Question:
I'm new to the program and need this for an assignment so any help on how to get rid of this outline would be greatly appreciated
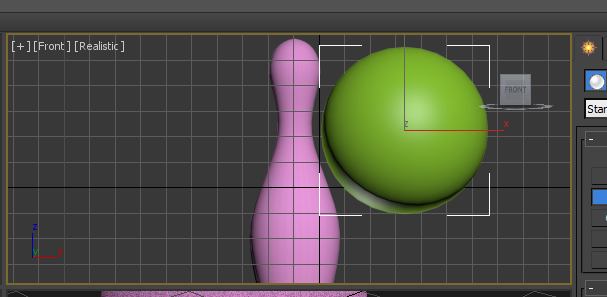
Answer: That's a setting in the Viewport options (Views > Viewport configuration). See in the corner, your view mode is set to 'Front - Realistic'? You can change what that entails in the settings, including turning off shadows and the number of lights that shine by default onto scene objects